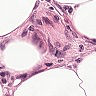
Metastatic tissue present: no